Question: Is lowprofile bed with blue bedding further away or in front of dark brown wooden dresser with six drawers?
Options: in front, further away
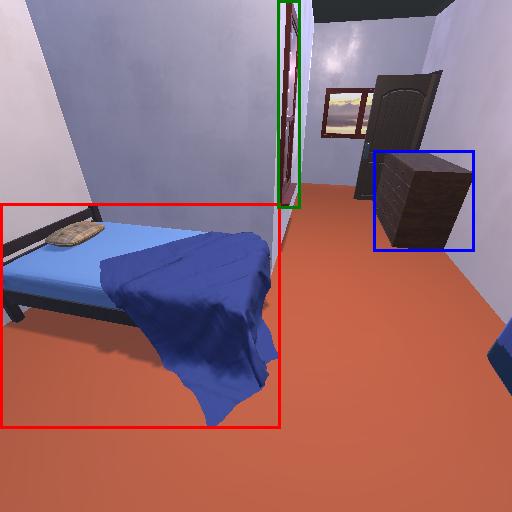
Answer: in front